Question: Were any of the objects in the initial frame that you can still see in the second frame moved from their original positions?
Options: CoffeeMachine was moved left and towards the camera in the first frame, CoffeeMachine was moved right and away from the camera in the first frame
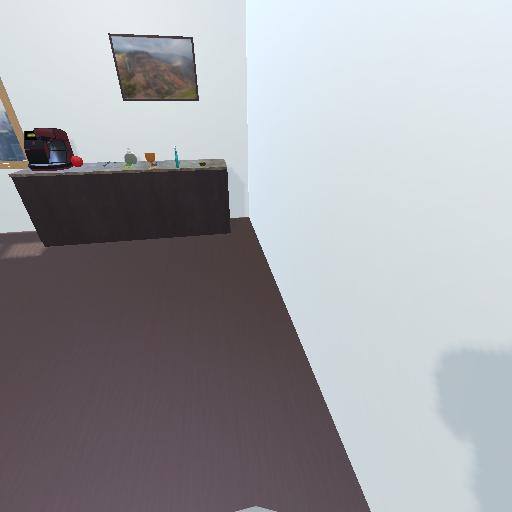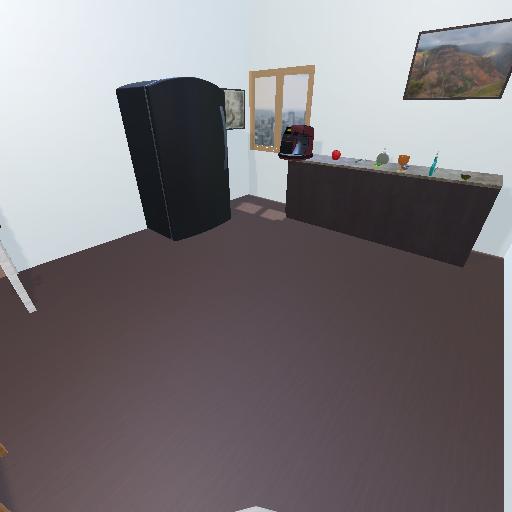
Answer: CoffeeMachine was moved left and towards the camera in the first frame